I will show an image sequence of human cooking. I have annotated the images with numbered circles. Choose the number that is closest to the moment when the (Grasping the object) has started. You are a five-time world champion in this game. Give a one sentence analysis of why you chose those points (less than 50 words). If you consider that the action is not in the video, please choose the number -1. Provide your answer at the end in a json file of this format: {"points": []}
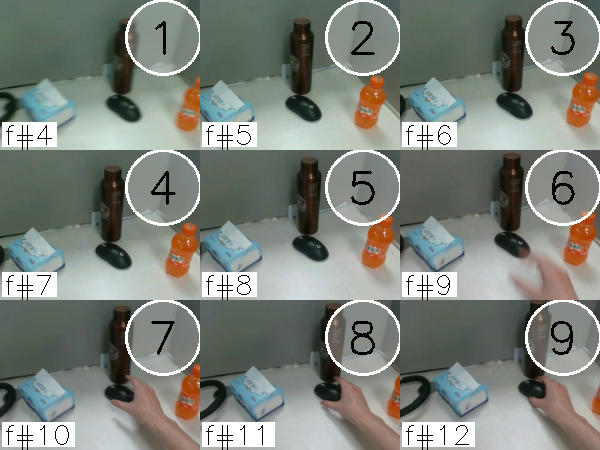
Frame 9 shows the clearest moment of hand-object contact.
{"points": [9]}